Question:
---
. If is basically a 'linked list' it should be the and Deque should be also a as well, as both these Abstract data types fit in that category. Why is Queue a 'Adapter type' and Deque-'Sequential' type? Why are the types being mixed with other definitions?
Why is an Adapter Type? Is it because it follows a Wrapper Pattern and stores flags?
---
Also If I am not making sense or am technically incorrect can you point it out?
: My definition of a Associative Type: <URL> - Go see Implementation Tab and the first sentence you will see 'linked list' data structures.
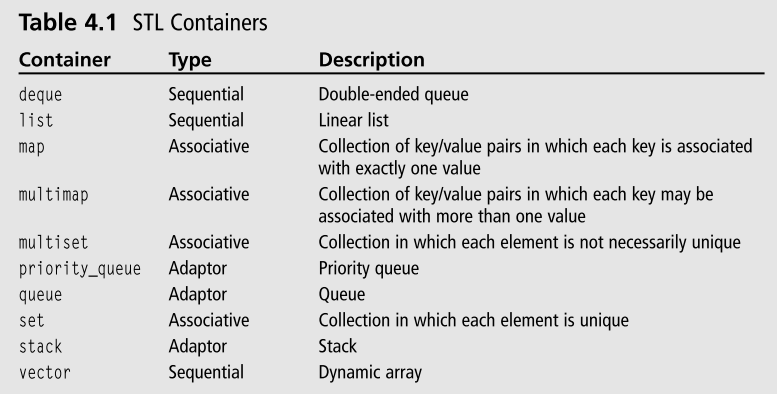
Answer: I think you don't know what the word "associative" means. Associative types associate one set of data with another. Like names to people, so you can find a person by looking up their name. 'deque' could be called_similar_ to a linked list, which is just a sequence of objects, so it is a sequential container. There's no object association going on. Also keep in mind, the category is based on the , not the .
I disagree with the use of "Adaptor" as a category, realistically, the adaptors give sequential containers a new interface, so that they no longer behave like containers and instead behave like something else entirely. Namely, a queue, priority queue, or a stack. Again, . (Though they can still be considered containers, depending on your definition)
Despite the names, 'deque' and 'queue' have in common. The first is a sequential container that is optimized for pushing and popping at either end, but can do anything a vector can do. 'queue' is an interface for objects in a 'queue'.
As a note, your list is missing the C++11 containers: 'array' and 'forward_list' are new sequential containers, 'unordered_map', 'unordered_multimap', 'unordered_set', and 'unordered_multiset' are new associative containers. There are no new container adaptors.